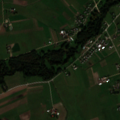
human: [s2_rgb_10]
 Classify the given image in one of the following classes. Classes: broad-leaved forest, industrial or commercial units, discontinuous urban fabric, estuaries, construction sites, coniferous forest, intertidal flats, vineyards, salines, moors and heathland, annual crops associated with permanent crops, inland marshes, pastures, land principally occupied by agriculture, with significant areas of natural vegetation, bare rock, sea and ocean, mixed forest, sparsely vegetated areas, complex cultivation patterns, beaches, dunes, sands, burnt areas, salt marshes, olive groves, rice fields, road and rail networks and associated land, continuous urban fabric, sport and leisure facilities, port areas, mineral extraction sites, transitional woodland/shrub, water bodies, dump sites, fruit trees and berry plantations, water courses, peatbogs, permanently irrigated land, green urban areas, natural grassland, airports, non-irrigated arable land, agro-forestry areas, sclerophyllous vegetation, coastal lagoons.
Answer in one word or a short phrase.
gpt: discontinuous urban fabric, non-irrigated arable land, complex cultivation patterns, mixed forest, transitional woodland/shrub